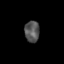
Tissue: skin
Cell type: Epithelial cells
Senescence score: 0.2836
Nuclear area (px): 310
Mean DAPI intensity: 84.468